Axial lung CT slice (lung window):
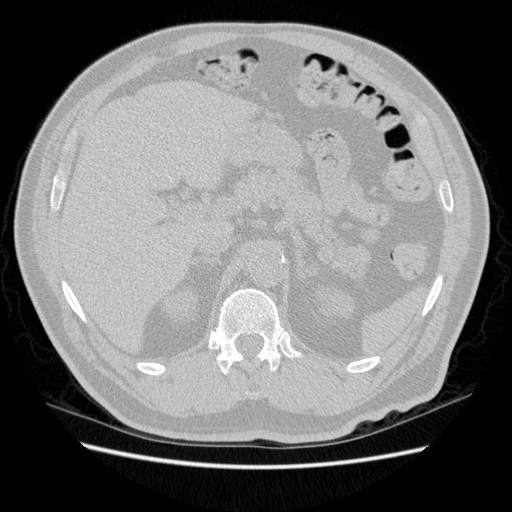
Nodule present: no